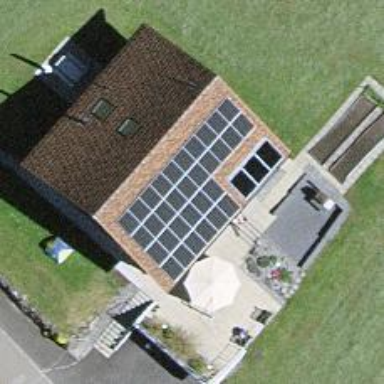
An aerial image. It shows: Solar power generator using photovoltaic method with solar photovoltaic panel types.